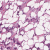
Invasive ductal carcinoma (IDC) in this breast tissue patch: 1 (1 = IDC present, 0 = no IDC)